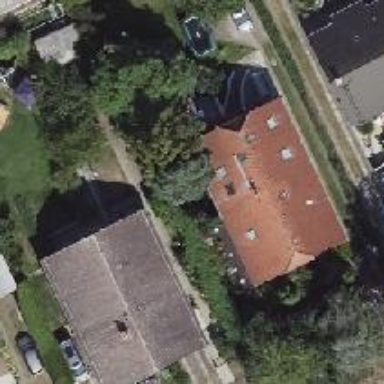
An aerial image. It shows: Detached building.